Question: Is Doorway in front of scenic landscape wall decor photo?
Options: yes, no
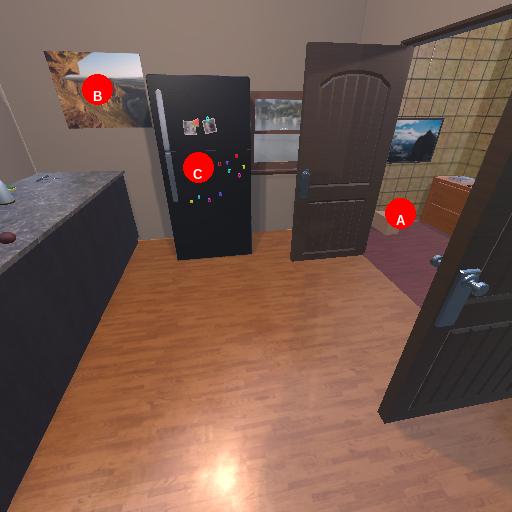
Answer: yes